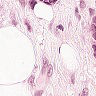
Metastatic tissue present: yes